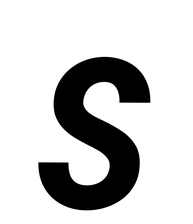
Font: Roboto-Italic_Condensed_Medium_Italic